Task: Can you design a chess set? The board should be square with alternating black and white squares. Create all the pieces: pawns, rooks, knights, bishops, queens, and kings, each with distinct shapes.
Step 2303:
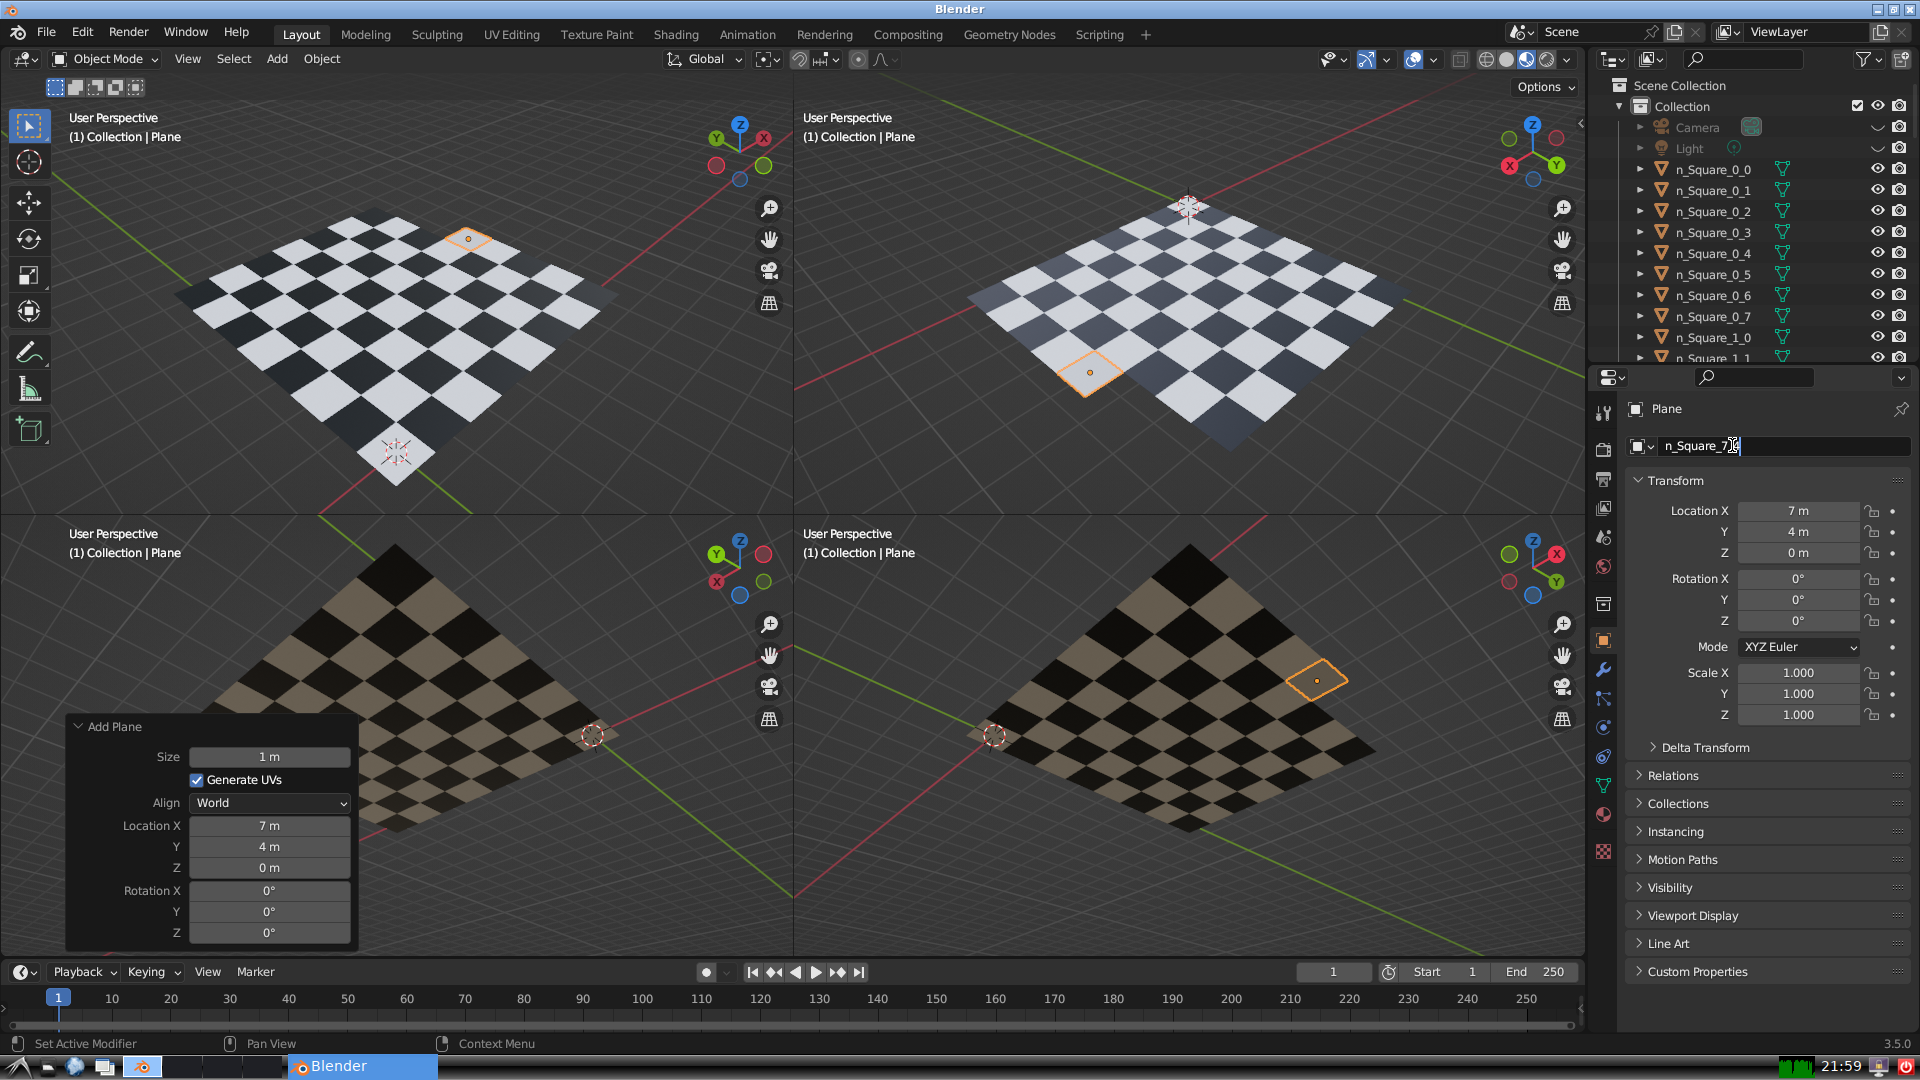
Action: {"key_press": ['Return']}